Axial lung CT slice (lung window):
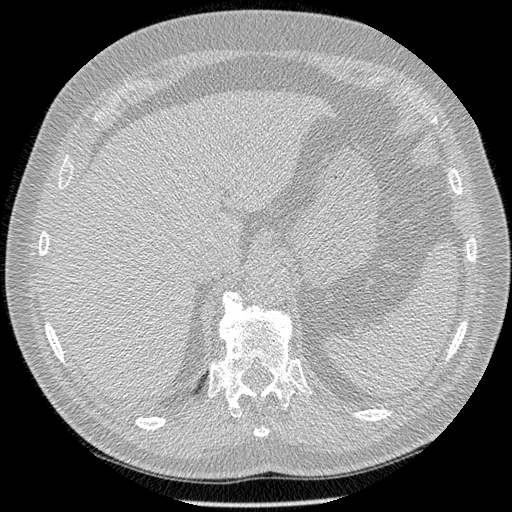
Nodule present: no